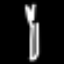
Label: fork